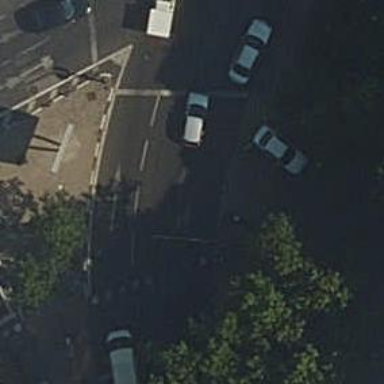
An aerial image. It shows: Kerb serving as barrier.